Aerial crown-view tile of a tropical tree (Barro Colorado Island, Panama), acquired 20250217:
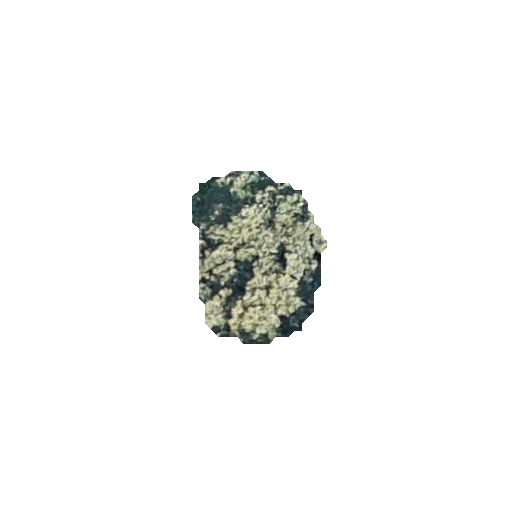
Species: Luehea seemannii
GBIF accepted scientific name: Luehea seemannii
Crown area: 26.354 m²